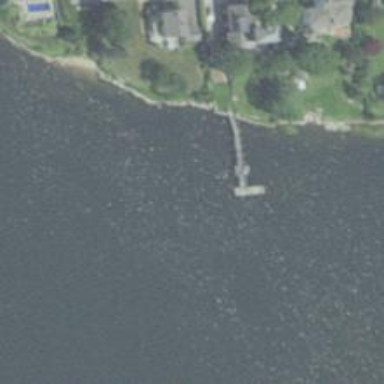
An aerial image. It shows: Man-made pier.